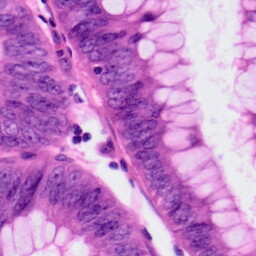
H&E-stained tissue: Colon